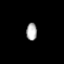
Tissue: prostate
Cell type: T cells
Senescence score: 0.7533
Nuclear area (px): 180
Mean DAPI intensity: 175.417